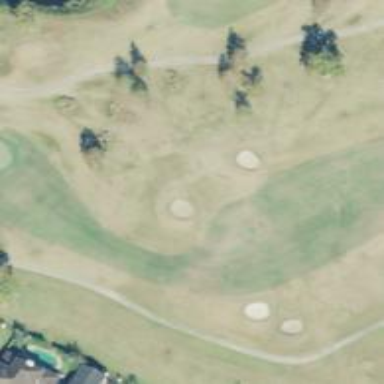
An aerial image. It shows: View of golf hole.